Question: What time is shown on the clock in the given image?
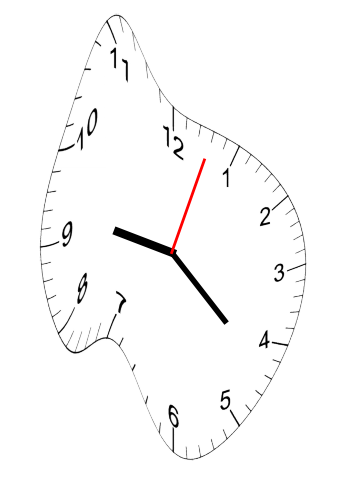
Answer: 09:22:03